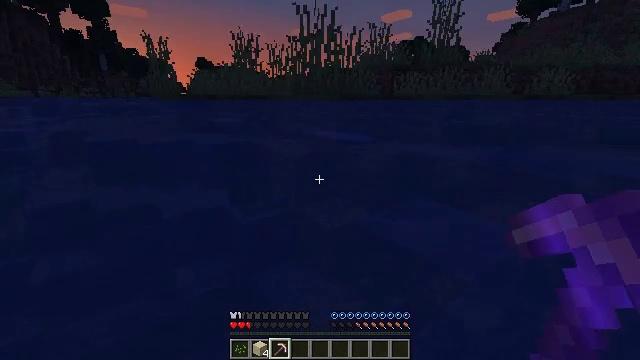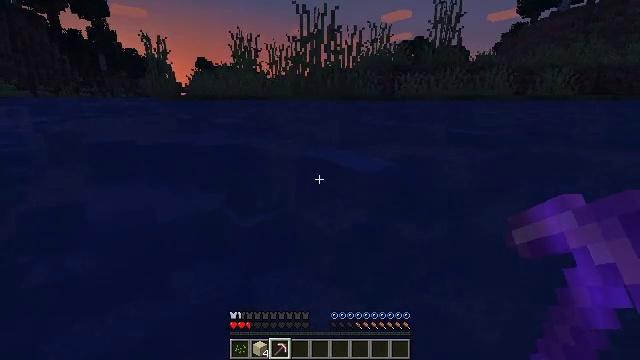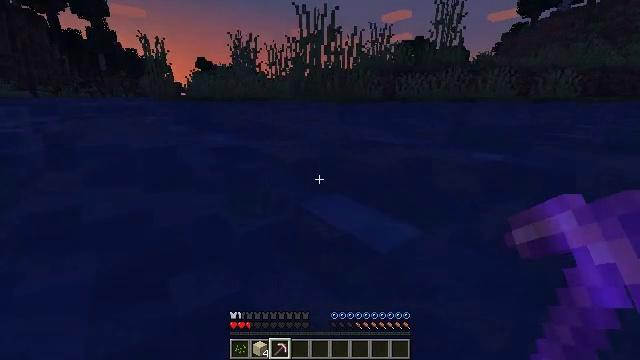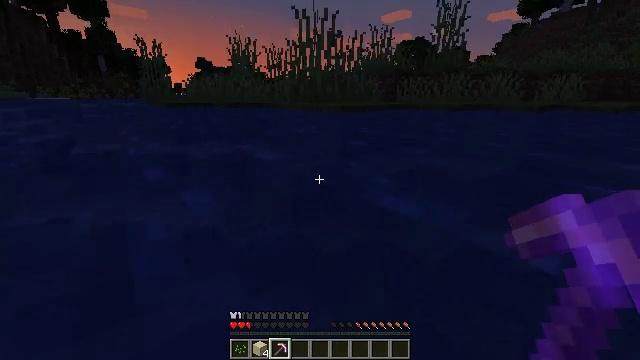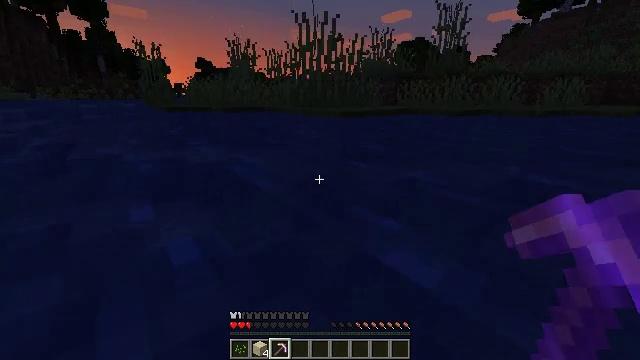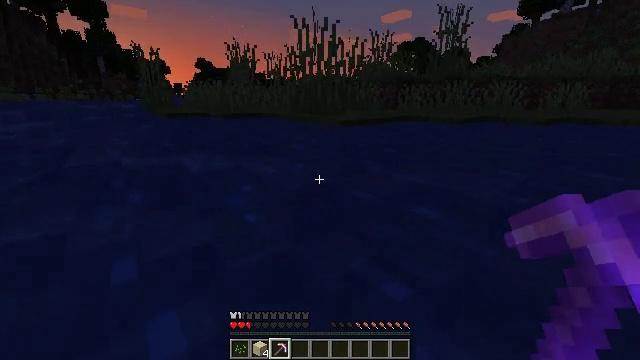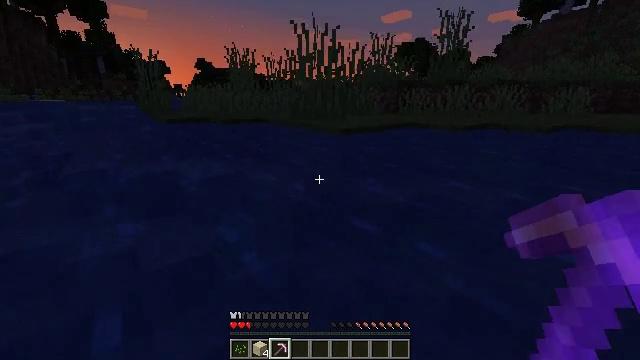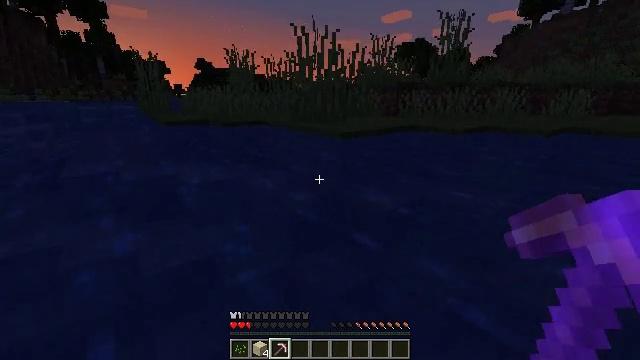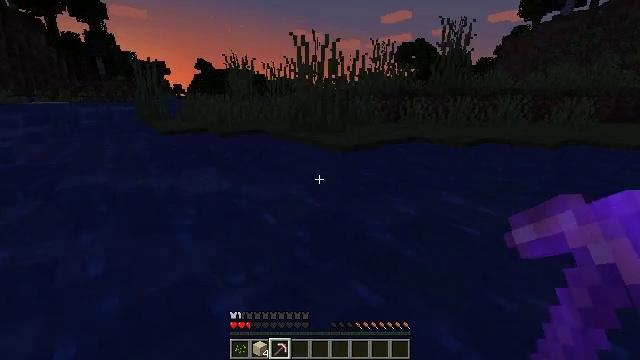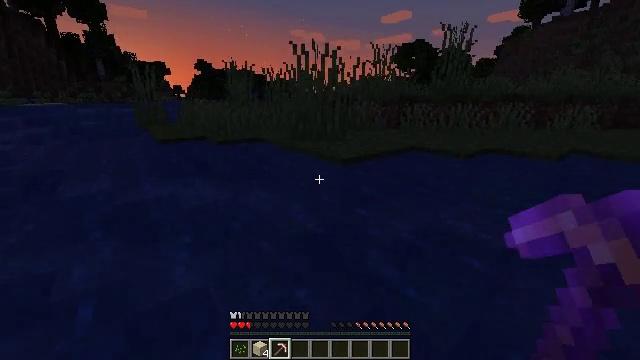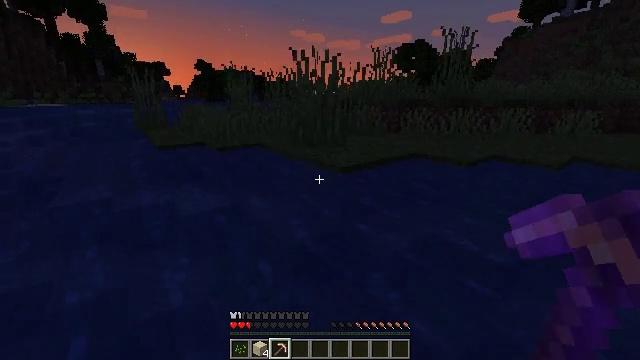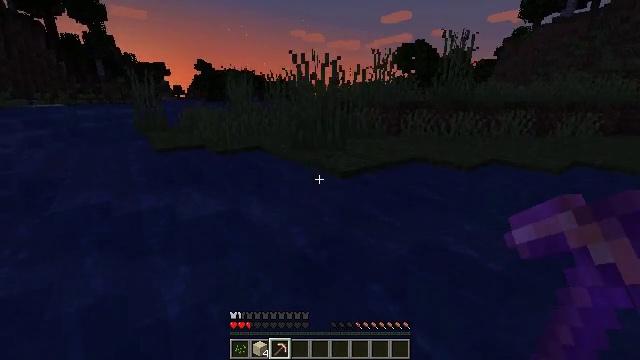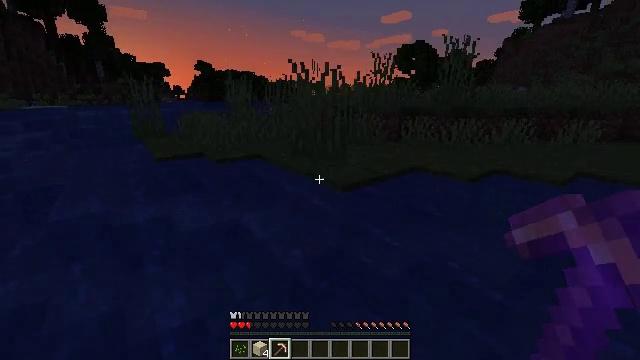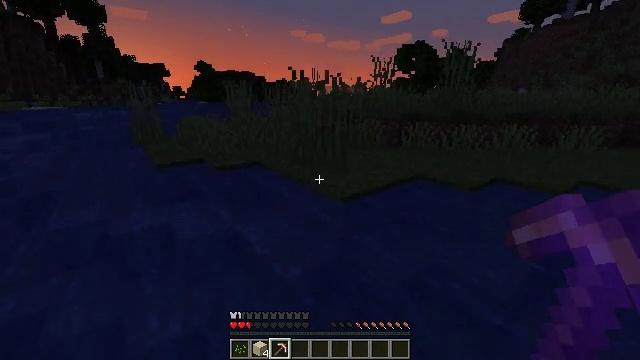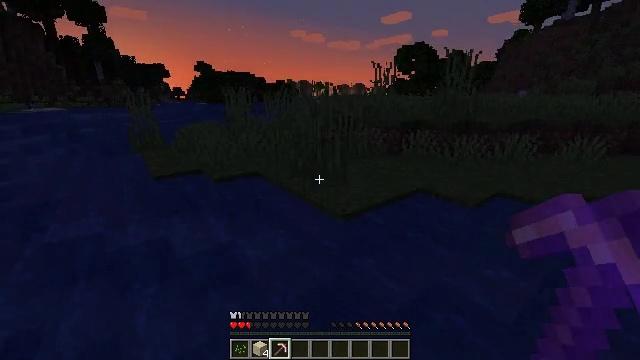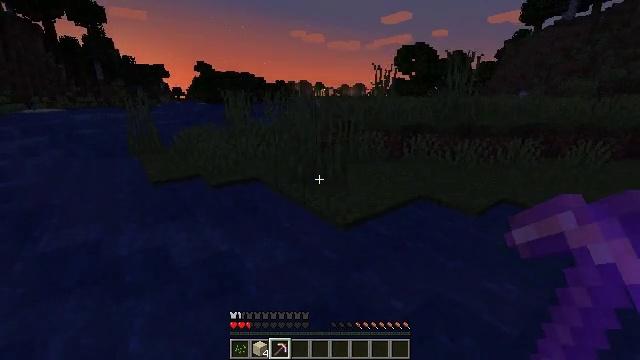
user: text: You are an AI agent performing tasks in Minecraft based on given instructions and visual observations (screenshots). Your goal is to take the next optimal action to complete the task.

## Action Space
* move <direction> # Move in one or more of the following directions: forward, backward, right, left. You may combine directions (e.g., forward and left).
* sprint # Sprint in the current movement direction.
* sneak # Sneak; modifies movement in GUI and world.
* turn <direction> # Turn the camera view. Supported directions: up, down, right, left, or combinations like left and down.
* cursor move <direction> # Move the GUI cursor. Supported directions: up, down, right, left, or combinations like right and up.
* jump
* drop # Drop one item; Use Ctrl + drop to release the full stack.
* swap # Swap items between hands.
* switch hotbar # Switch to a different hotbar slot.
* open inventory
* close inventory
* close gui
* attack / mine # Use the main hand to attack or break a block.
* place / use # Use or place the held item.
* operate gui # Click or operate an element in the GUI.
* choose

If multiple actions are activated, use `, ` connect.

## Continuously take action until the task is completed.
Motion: motion action
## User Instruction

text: Harvest tall grass for seeds.
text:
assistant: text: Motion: move forward, jump
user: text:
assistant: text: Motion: move forward, jump
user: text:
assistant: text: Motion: move forward, jump
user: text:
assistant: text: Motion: move forward, jump
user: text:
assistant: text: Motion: move forward, jump
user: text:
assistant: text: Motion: move forward, jump
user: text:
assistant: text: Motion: move forward, jump
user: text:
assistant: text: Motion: move forward, jump
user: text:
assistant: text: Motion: move forward, jump
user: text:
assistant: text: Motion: move forward, jump
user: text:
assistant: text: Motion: move forward, jump
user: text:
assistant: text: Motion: move forward, jump
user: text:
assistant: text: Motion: move forward, jump
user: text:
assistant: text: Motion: move forward, jump
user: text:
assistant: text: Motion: move forward, jump
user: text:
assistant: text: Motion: move forward, jump
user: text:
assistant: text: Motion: move forward, jump
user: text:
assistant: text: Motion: move forward, jump
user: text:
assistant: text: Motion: move forward, jump
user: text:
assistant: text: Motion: move forward, jump
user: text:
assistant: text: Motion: move forward, jump
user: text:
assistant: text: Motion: move forward, jump
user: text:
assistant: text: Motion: move forward, jump
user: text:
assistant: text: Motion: move forward, jump
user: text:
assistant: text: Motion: move forward, jump
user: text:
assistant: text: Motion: move forward, jump
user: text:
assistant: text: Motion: move forward, jump
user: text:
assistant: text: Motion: move forward, jump
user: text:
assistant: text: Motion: move forward, jump
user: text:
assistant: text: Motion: move forward, jump